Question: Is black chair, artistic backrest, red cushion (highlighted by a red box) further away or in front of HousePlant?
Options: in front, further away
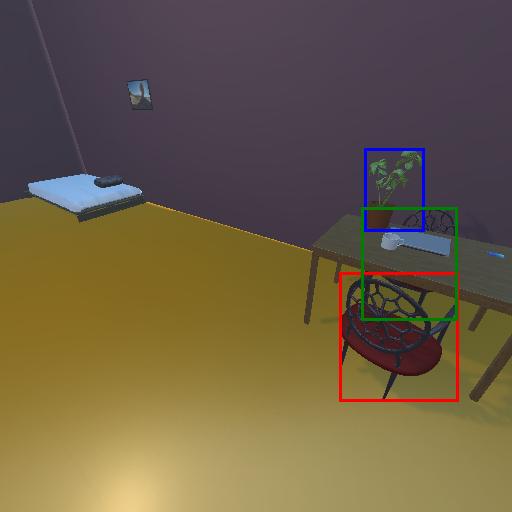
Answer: in front